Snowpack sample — Loveland Pass, Silver Plume, Colorado, USA (2/11/26, 12:00 PM MST)
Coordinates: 39.663, -105.886
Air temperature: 35 °F
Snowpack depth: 82 cm
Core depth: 40 cm
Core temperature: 23 °F
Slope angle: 13°, slope face: 12°
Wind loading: high
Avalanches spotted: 1
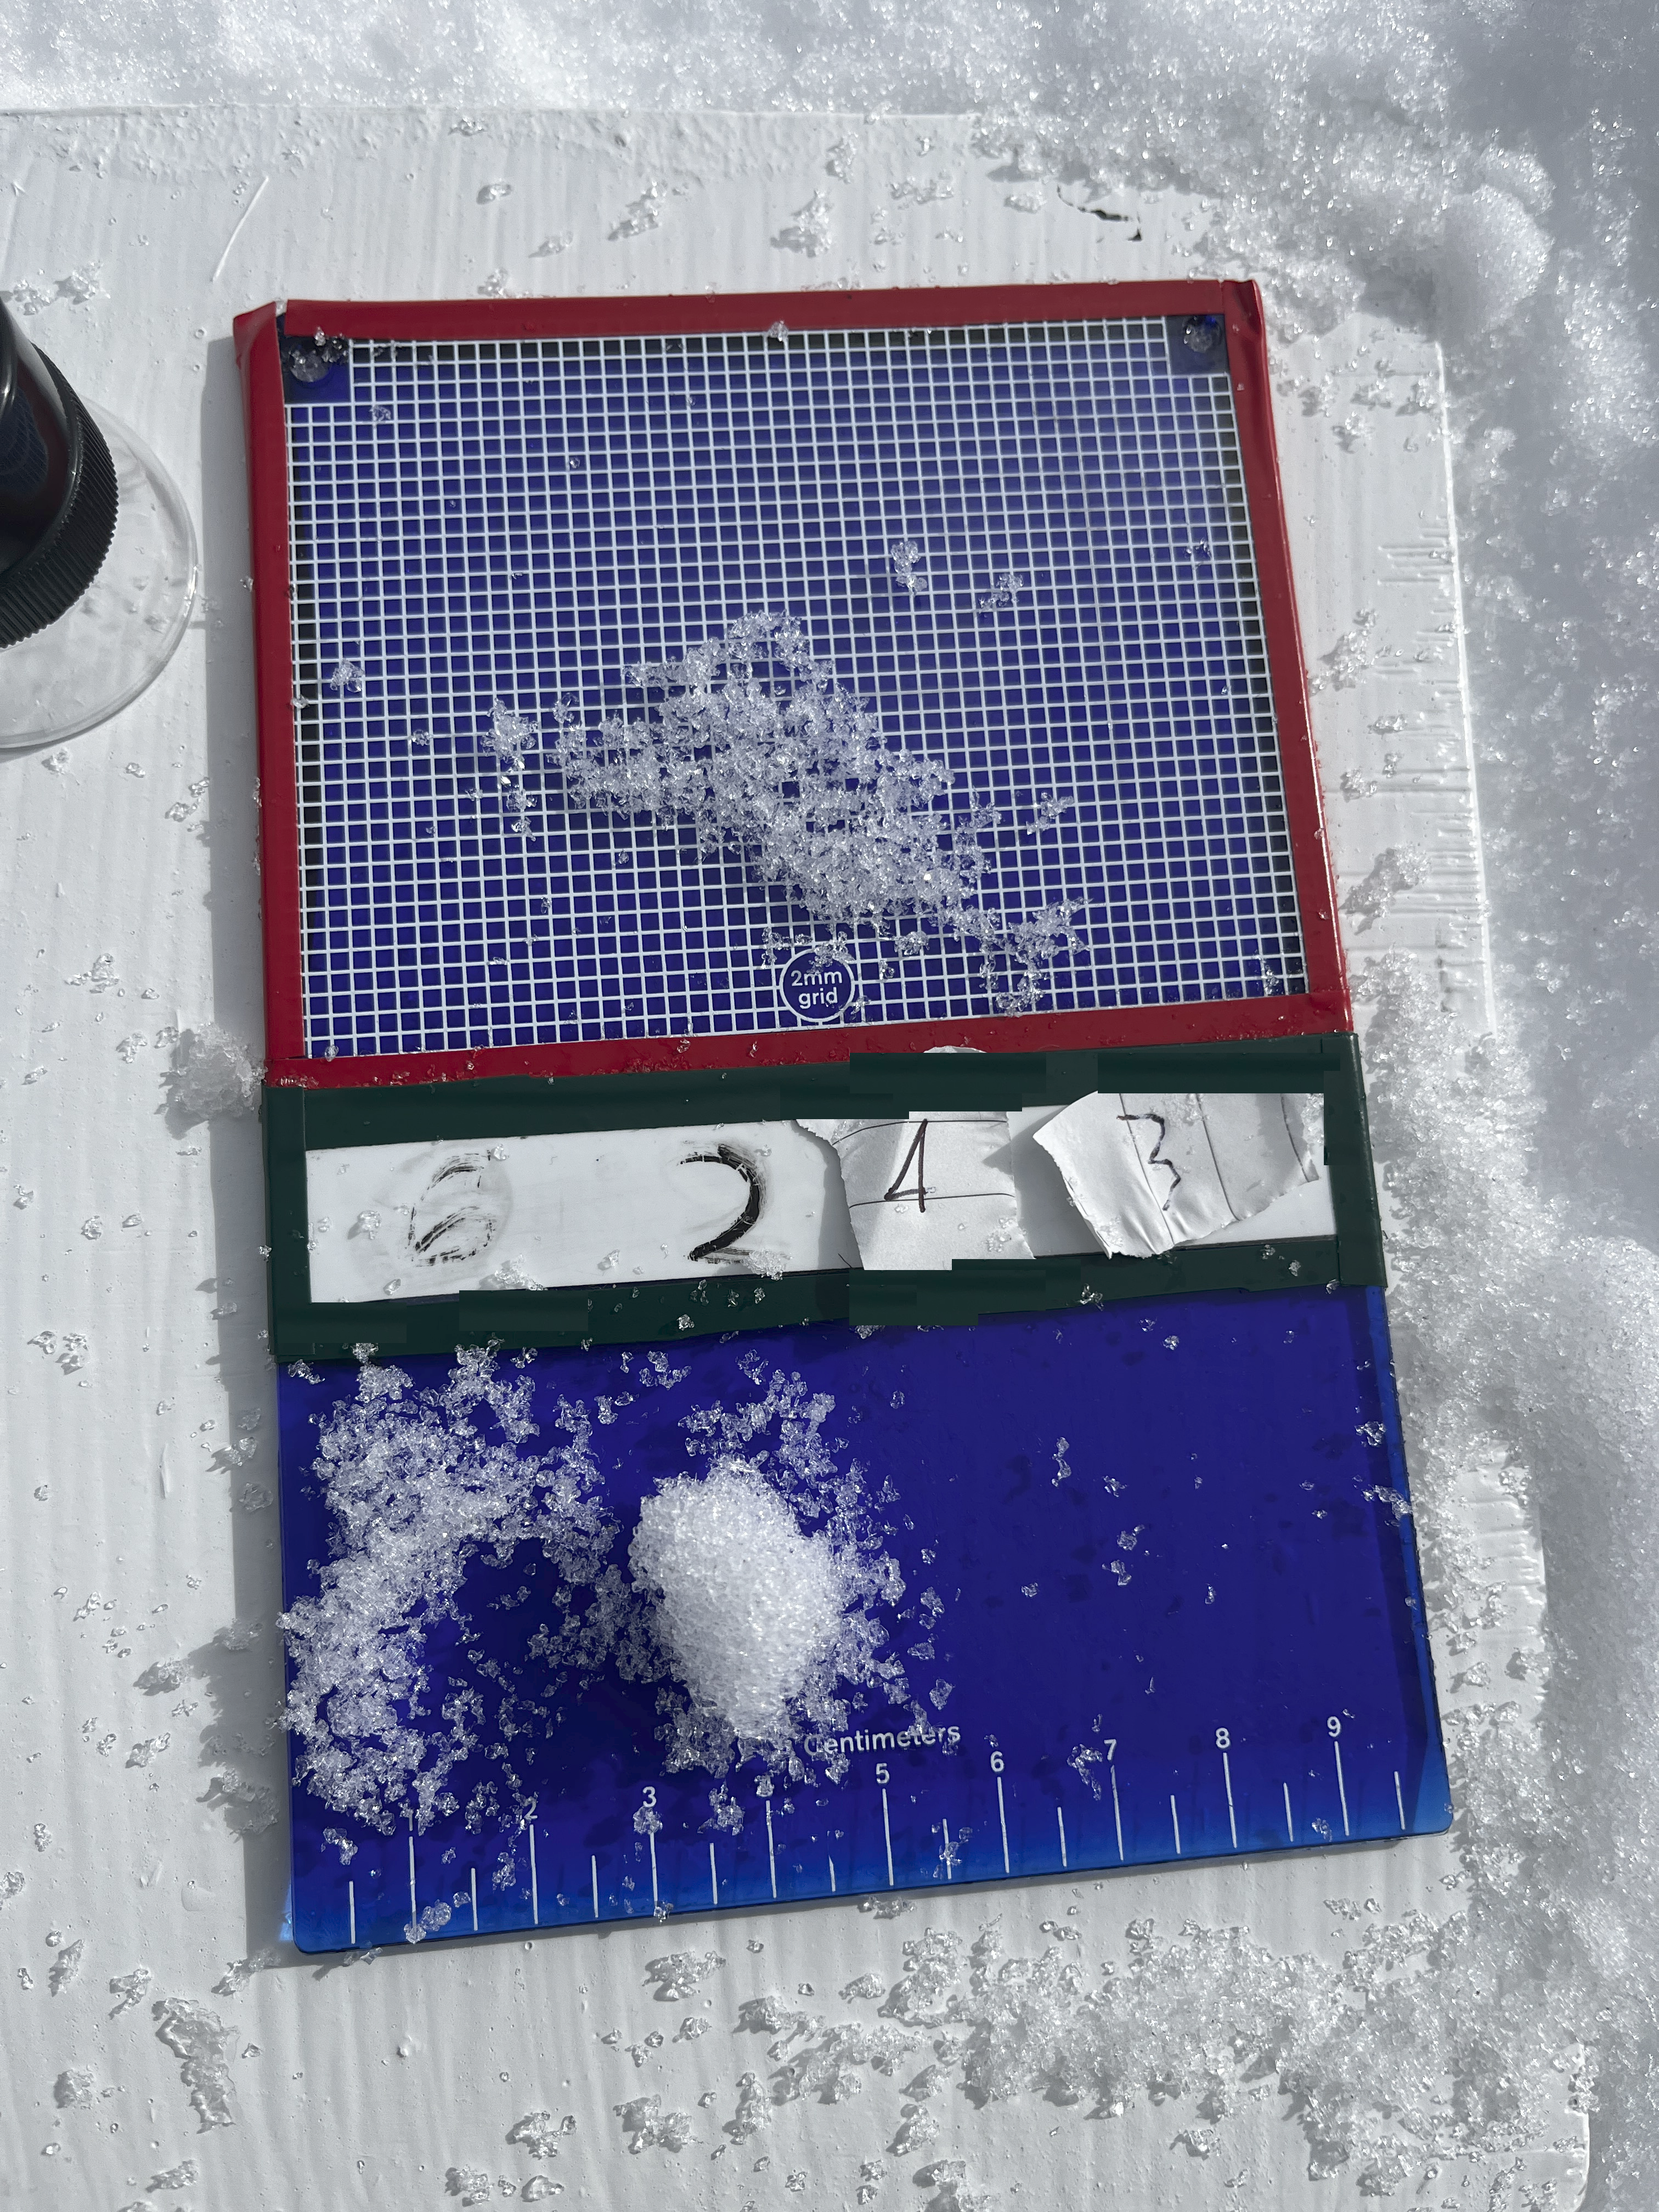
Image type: crystal_card
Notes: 1 small avalanche spotted on the north side of the bowl, lots of wind loading